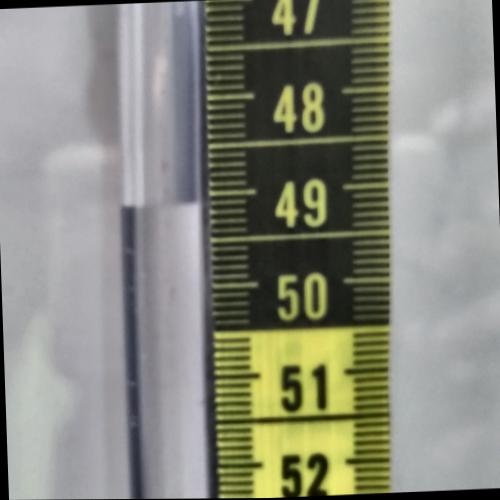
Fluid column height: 49.1 cm